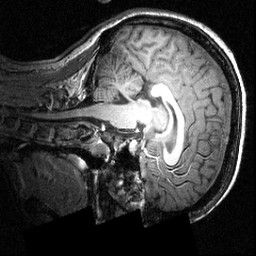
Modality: T1w
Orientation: sagittal
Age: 24
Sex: female
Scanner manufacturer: siemens
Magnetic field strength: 3.951 T
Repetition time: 1.5 s
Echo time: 0.00335 s